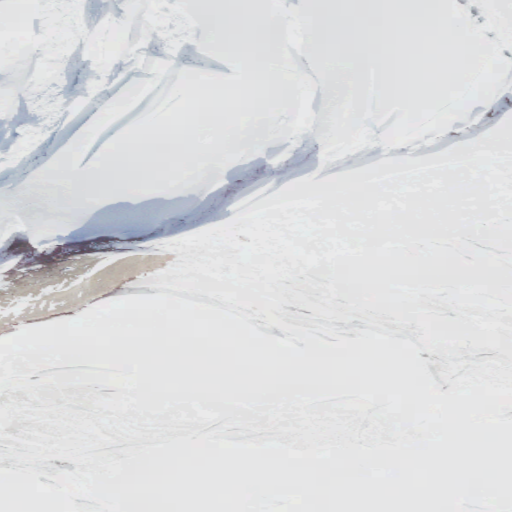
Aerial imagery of cliff(s) in Washington named Roman Wall containing snow and barren land